Platform: macOS
Application: Chrome
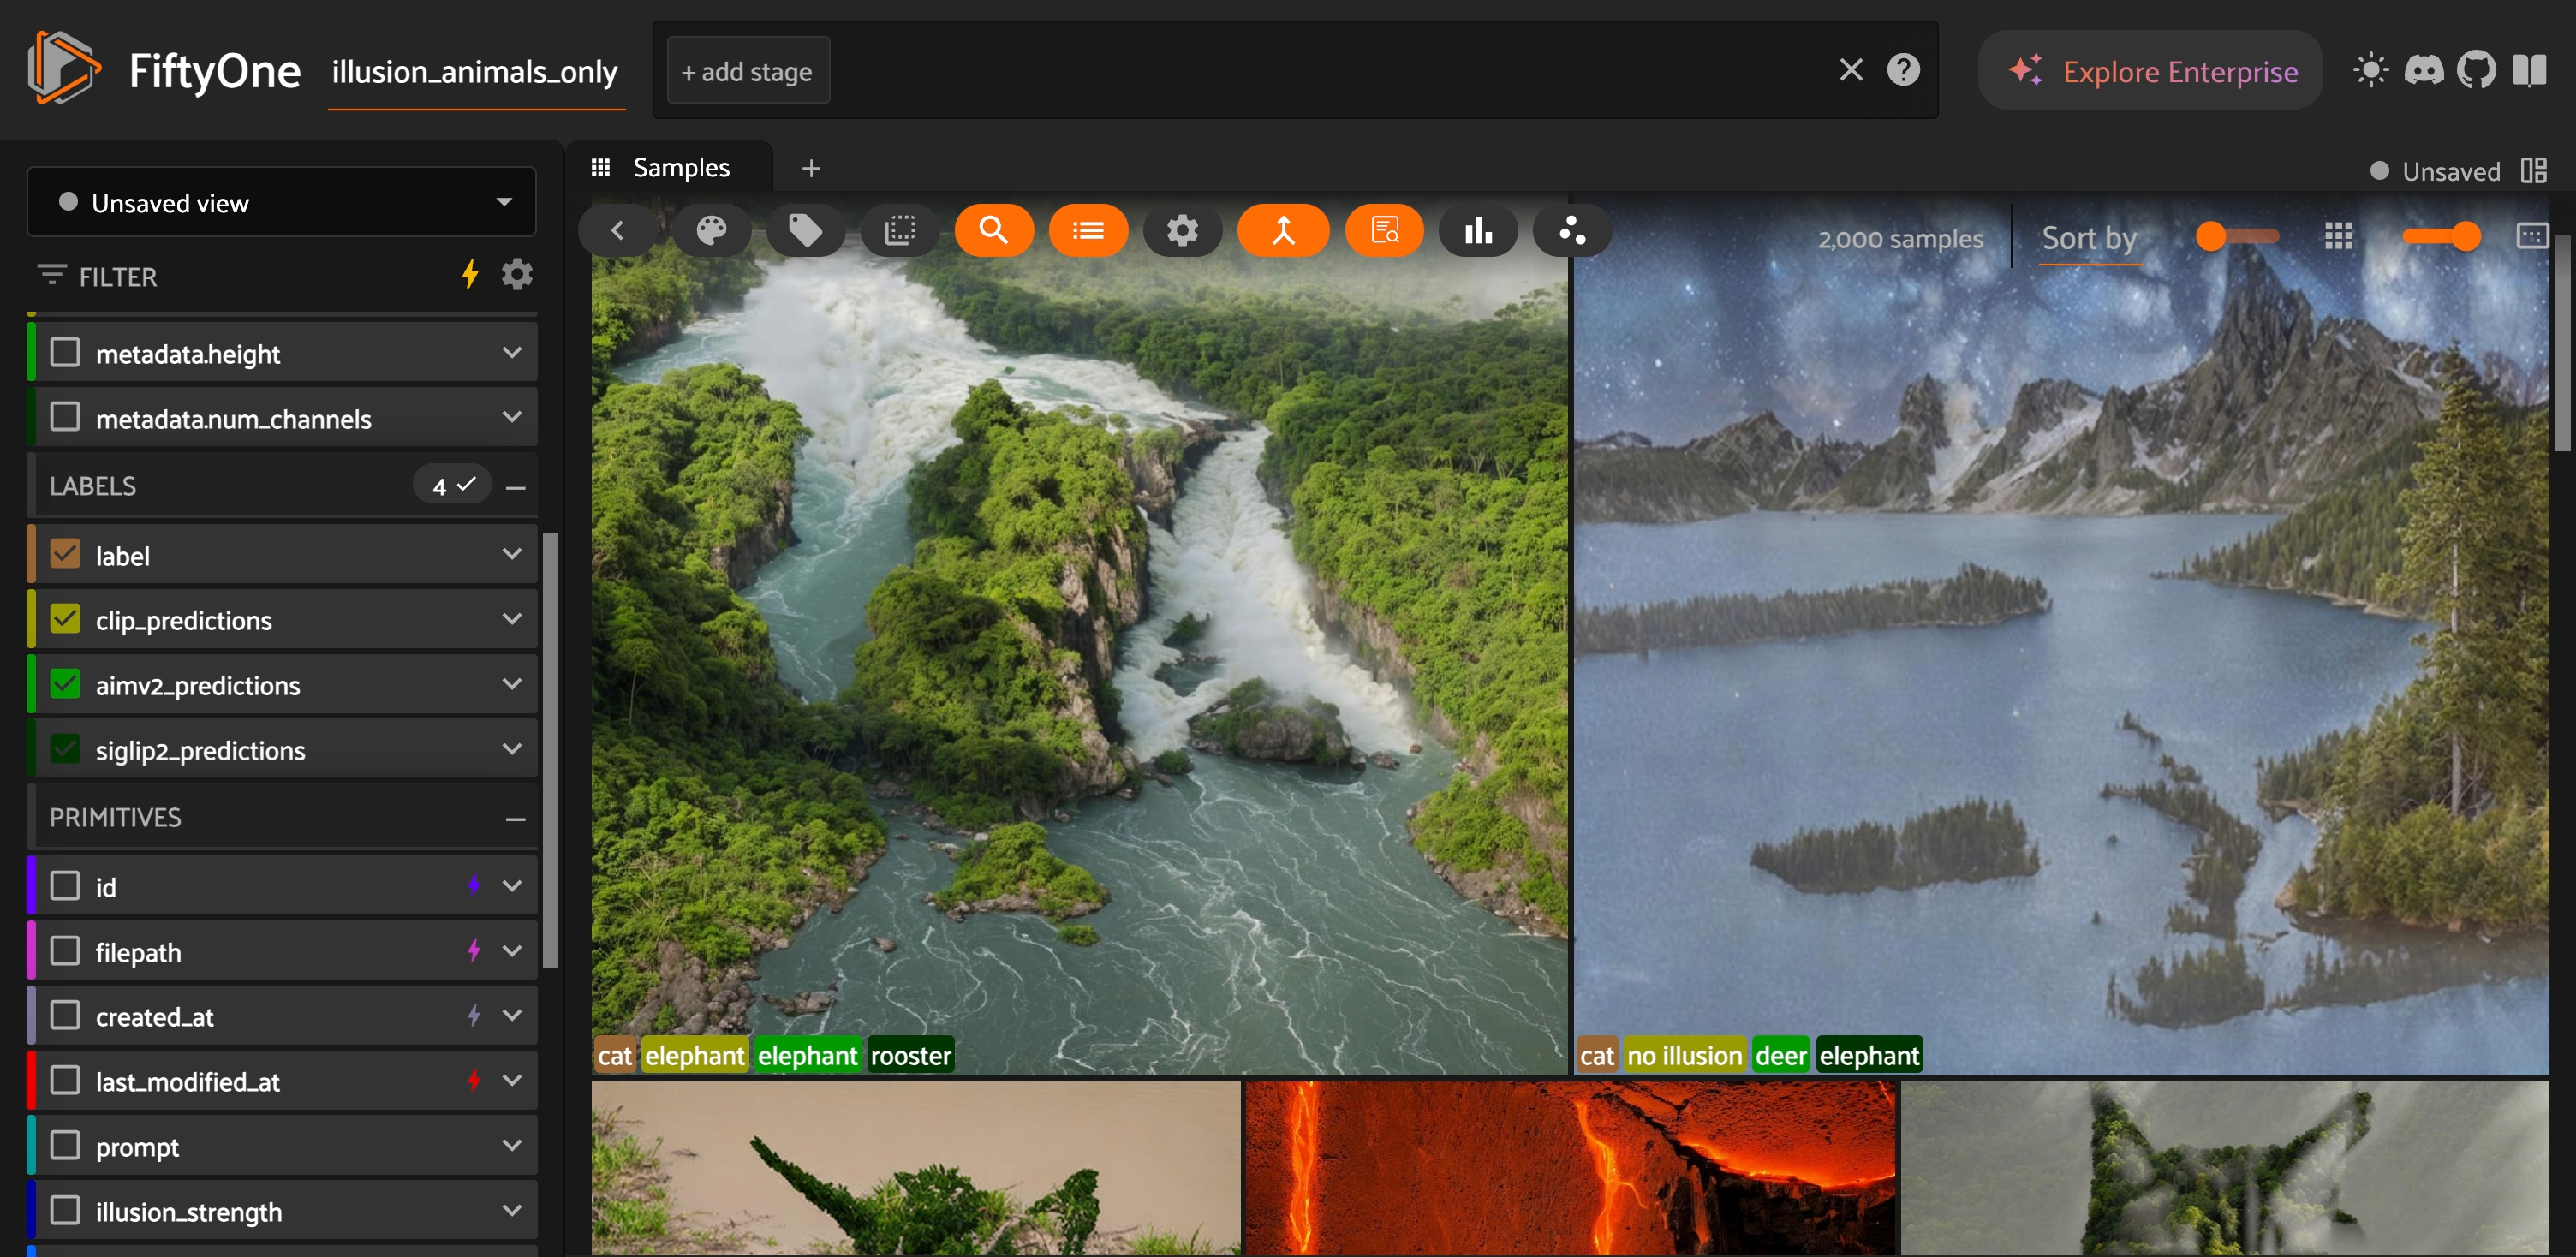
task_description: Locate the actions row toolbar
action_type: hover
element_info: Menu Item
steps_since_start: 1